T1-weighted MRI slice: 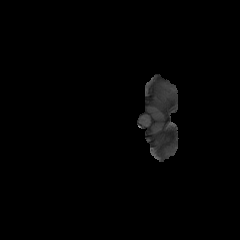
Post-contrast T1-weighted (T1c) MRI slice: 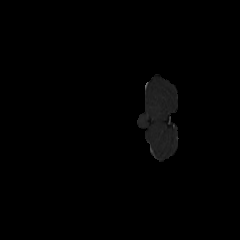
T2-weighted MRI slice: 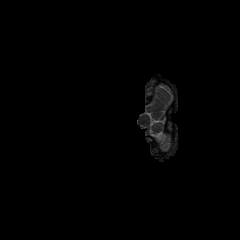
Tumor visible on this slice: no